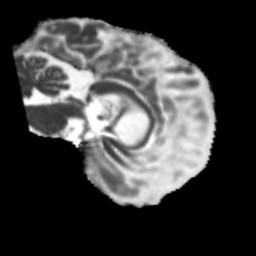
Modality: MD
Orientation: sagittal
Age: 64
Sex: male
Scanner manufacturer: siemens
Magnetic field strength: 3 T
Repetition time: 5.25 s
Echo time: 0.08 s